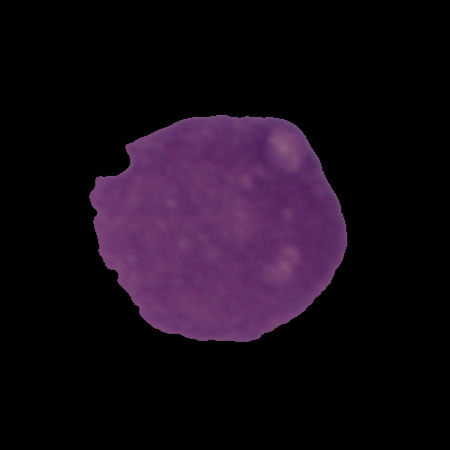
Label: cancer